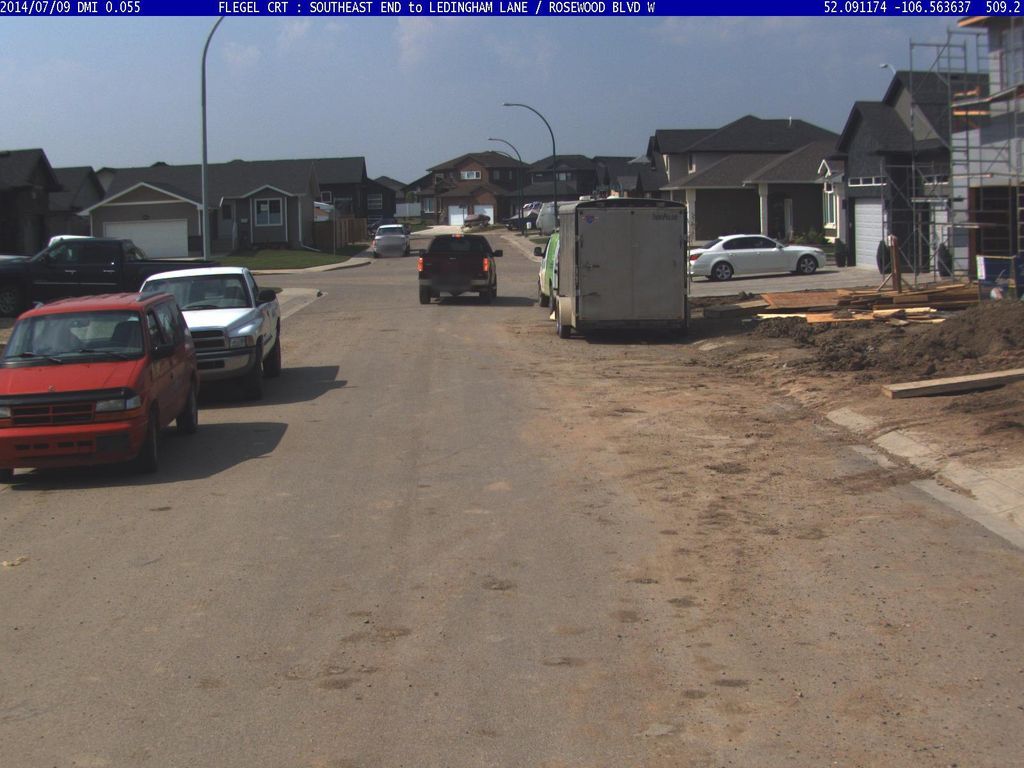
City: saskatoon